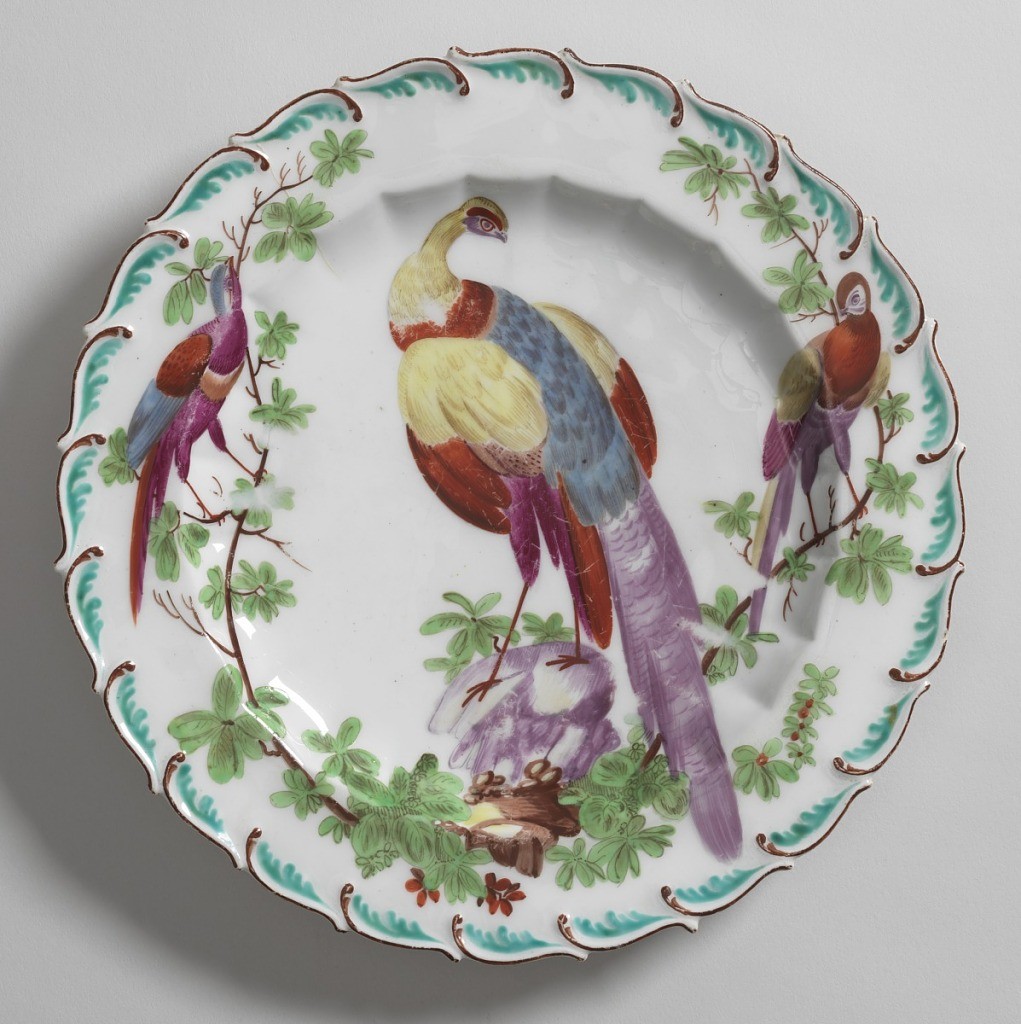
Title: Group of Thirteen "Disheveled Birds" Plates
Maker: Chelsea Porcelain Manufactory, English, 1745 – 1784
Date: ca. 1758–1769
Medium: soft paste porcelain, vitreous enamel
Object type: plates
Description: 1962-218-1/13: A group of thirteen plates painted with tropical o...;     1962-218-1: Scalloped edge with green feather motif. Fluted ca...